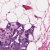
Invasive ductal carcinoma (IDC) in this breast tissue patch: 0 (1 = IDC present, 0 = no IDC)